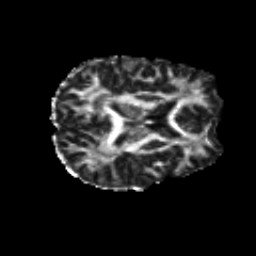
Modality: FA
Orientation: axial
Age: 23
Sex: female
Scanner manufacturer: siemens
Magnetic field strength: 3 T
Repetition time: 8.8 s
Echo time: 0.085 s